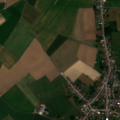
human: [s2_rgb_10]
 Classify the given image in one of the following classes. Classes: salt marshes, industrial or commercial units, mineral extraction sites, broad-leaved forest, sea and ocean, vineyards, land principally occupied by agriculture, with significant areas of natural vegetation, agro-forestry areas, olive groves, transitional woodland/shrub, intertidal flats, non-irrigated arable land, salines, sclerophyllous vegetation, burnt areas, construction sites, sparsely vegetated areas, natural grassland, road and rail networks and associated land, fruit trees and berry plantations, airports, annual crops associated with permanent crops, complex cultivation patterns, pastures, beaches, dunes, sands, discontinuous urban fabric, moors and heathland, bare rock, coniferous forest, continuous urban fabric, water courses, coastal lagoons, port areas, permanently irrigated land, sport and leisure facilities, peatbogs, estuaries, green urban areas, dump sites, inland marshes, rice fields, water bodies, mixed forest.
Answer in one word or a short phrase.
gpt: discontinuous urban fabric, non-irrigated arable land, pastures